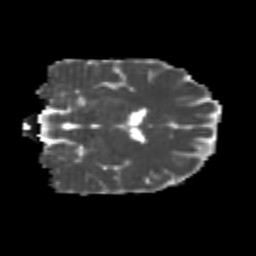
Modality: MD
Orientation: coronal
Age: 22
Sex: female
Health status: healthy
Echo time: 0.074 s